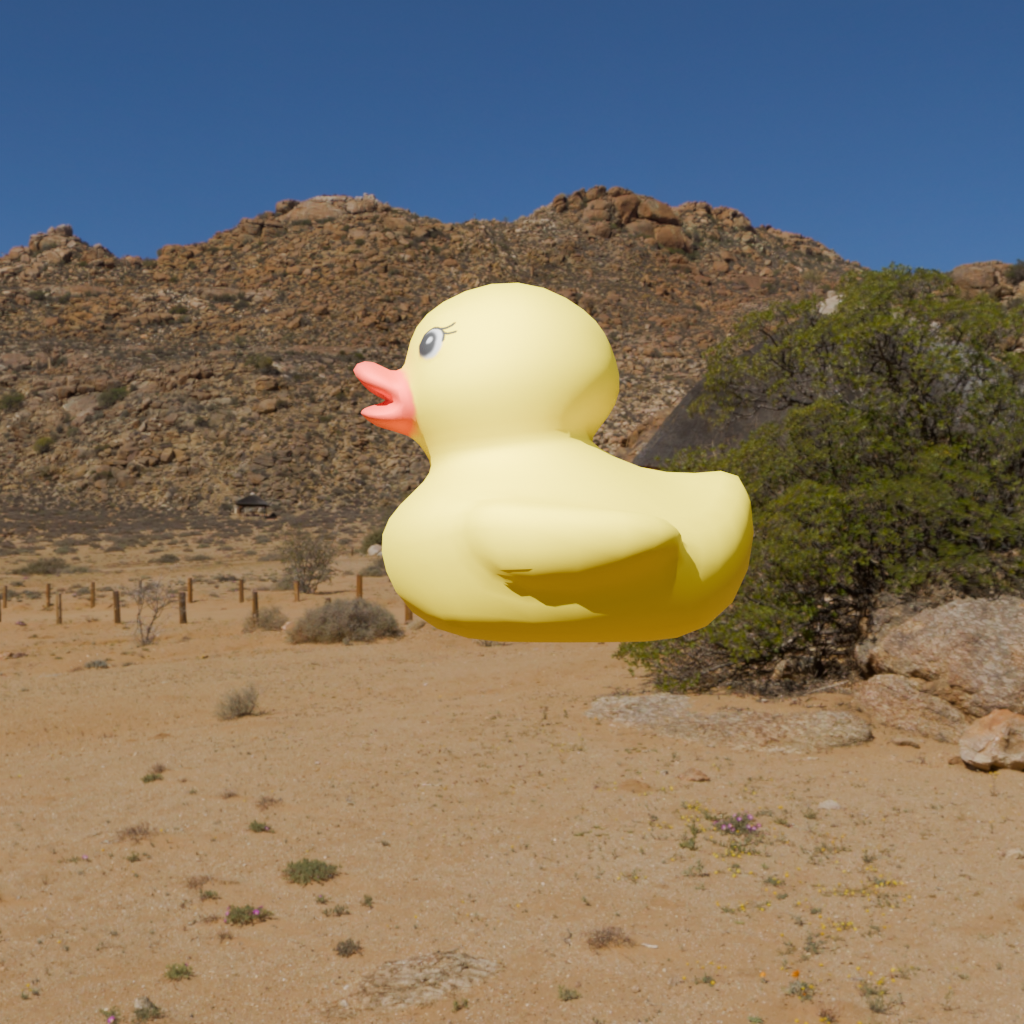
an image of a yellow rubber duck seen from <left> in a sunny desert landscape with a clear sky.